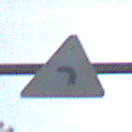
Verkehrszeichen: KurveLinks
Umgebung: Outdoor, Nature
Tageszeit: SunriseSunset
Wetter: PartlyCloudy
Licht: Natural
Jahreszeit: NotSpecified
Kontrast: MediumContrast